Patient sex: F
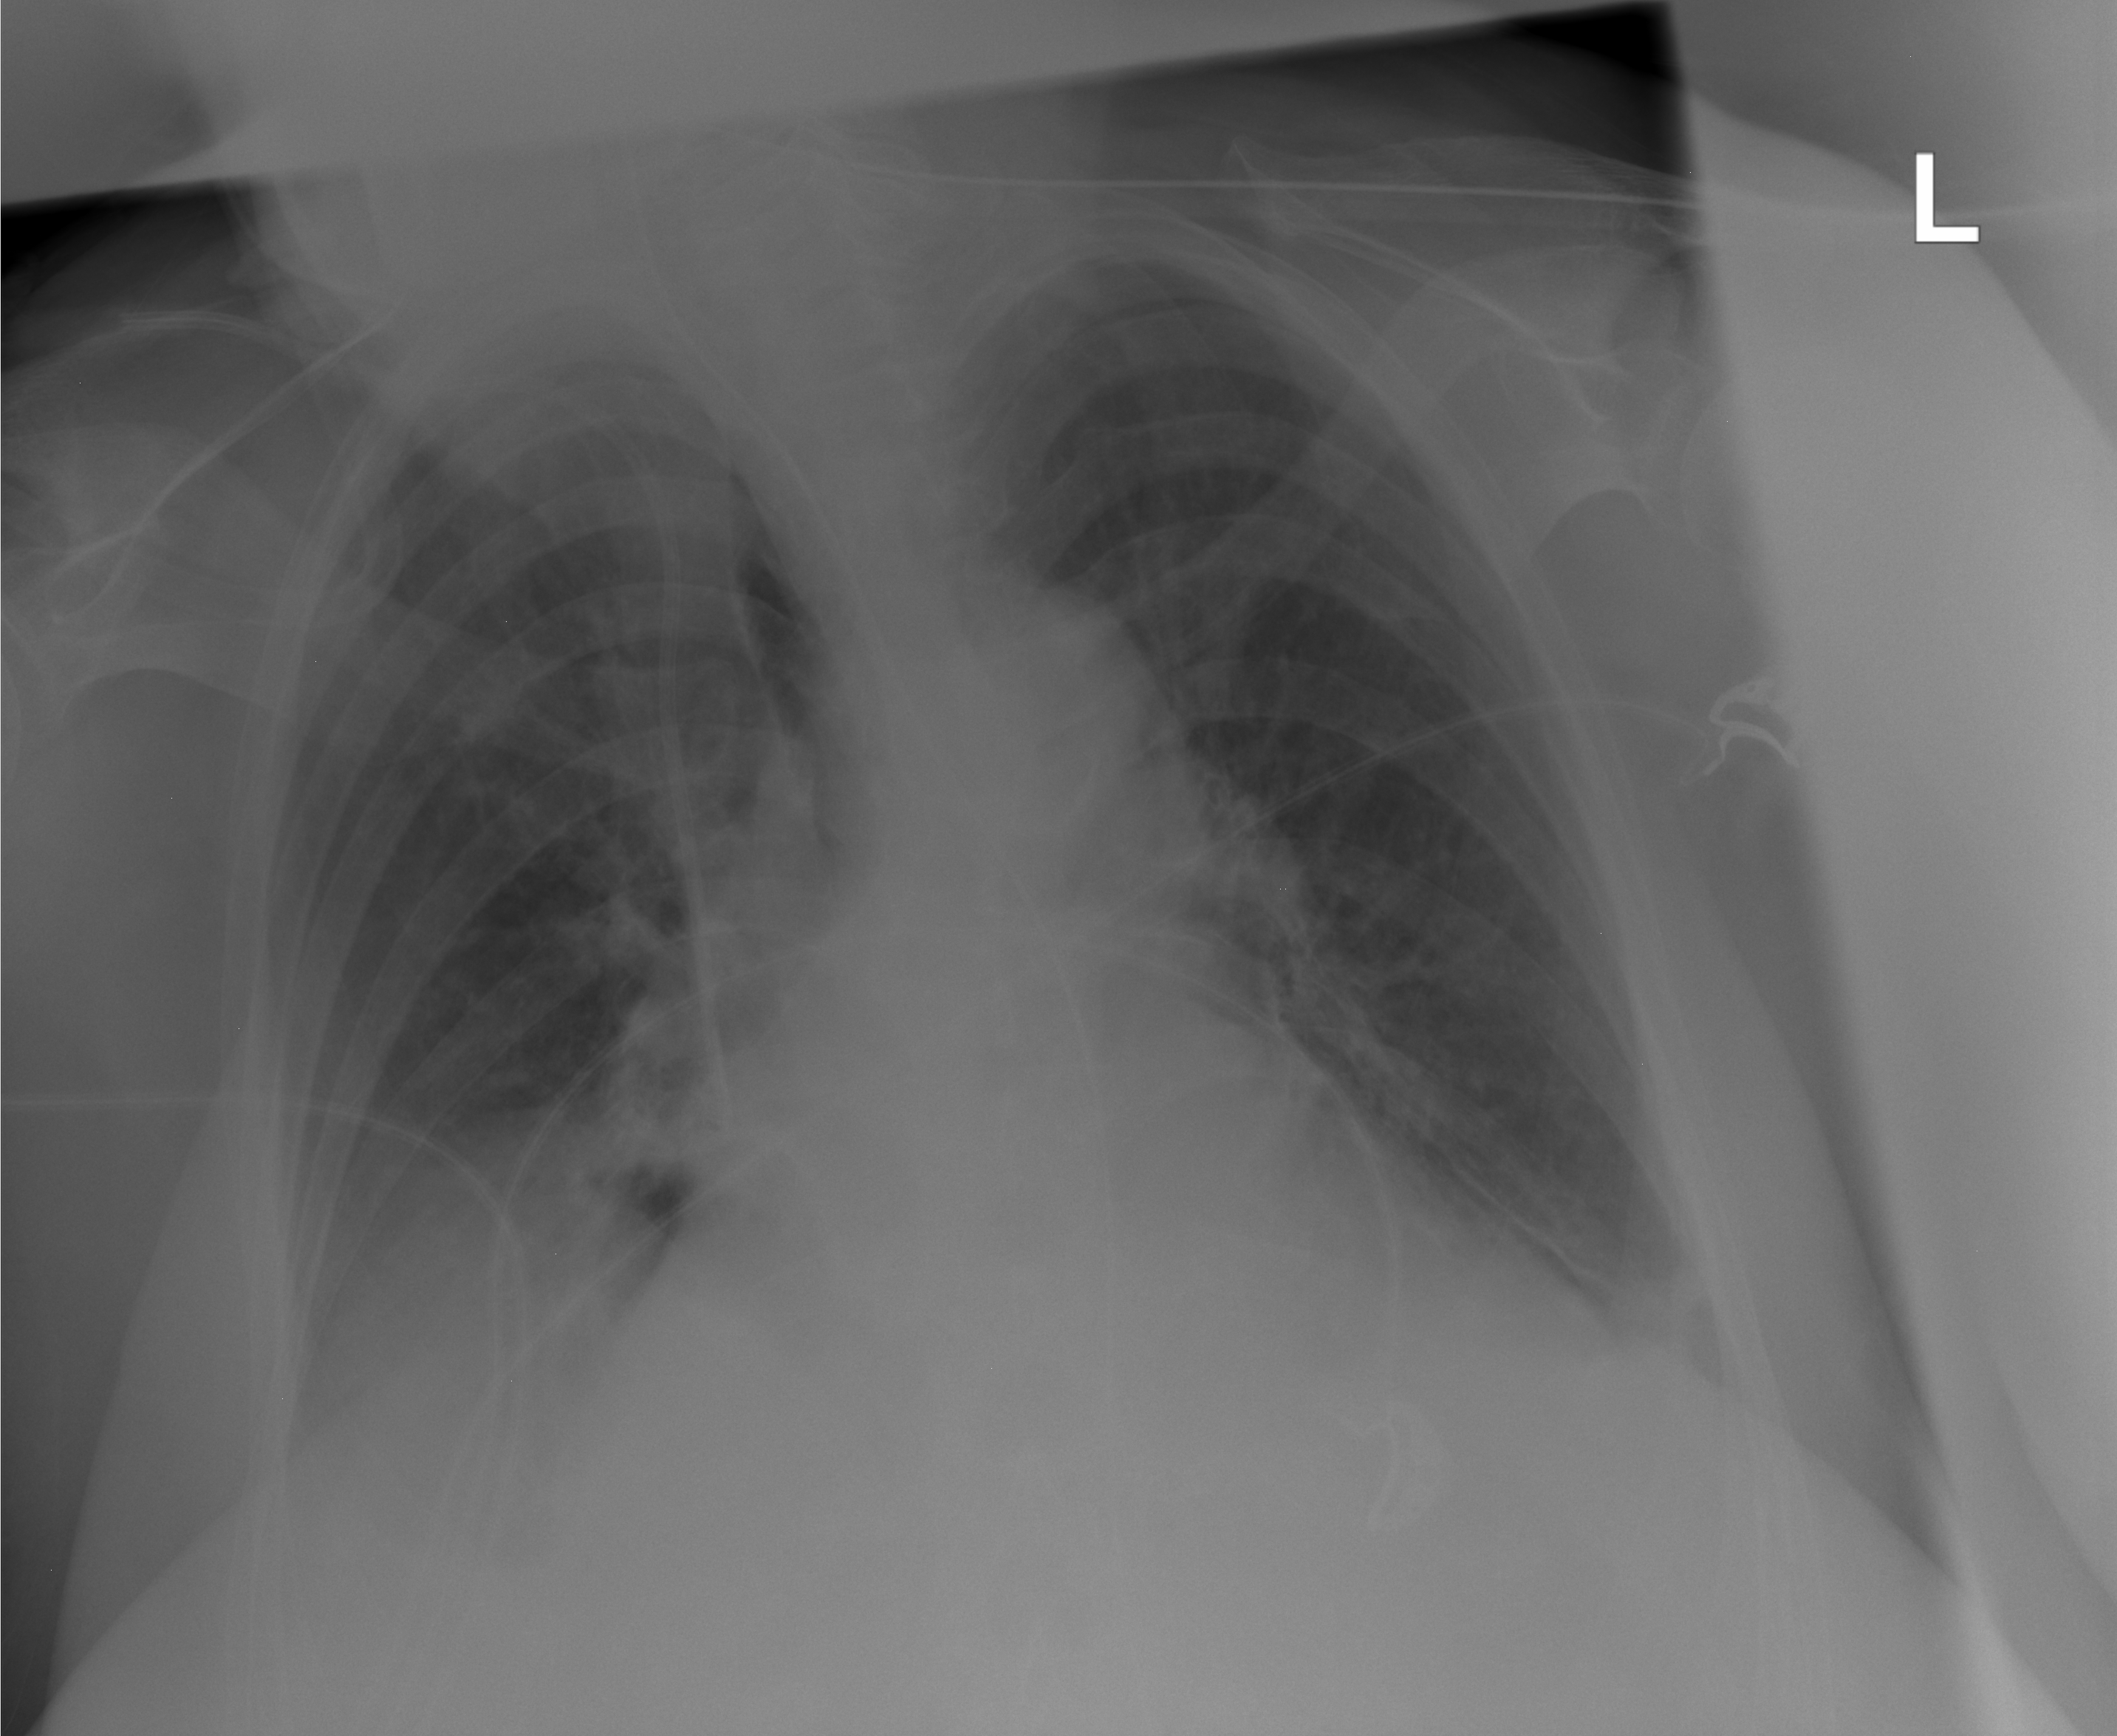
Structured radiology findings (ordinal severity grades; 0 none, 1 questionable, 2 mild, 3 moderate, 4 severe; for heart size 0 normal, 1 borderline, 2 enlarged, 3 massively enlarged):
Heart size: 2
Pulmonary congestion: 0
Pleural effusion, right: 1
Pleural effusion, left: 0
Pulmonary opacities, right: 0
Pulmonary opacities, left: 0
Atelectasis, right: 2
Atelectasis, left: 2